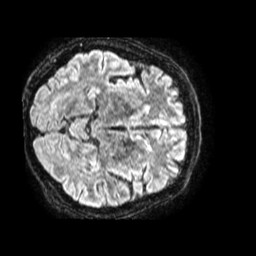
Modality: FLAIR
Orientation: axial
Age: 66
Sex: male
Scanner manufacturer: philips
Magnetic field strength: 1.5 T
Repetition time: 4.8 s
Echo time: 0.3302 s